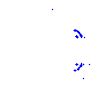
Particle: pion